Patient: sex F, age 62
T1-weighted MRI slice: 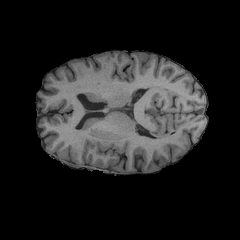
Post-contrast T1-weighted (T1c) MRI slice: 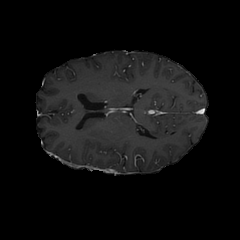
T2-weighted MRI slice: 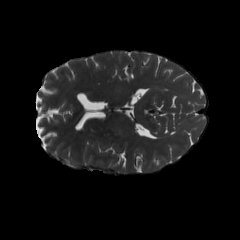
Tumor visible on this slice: no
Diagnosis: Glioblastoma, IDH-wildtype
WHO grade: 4